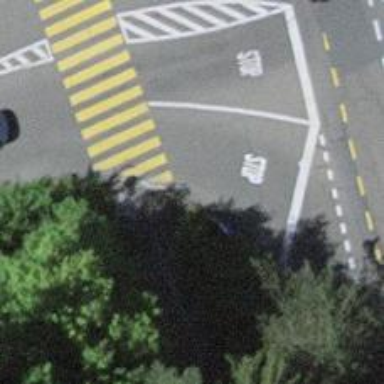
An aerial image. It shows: Kerb serving as barrier.